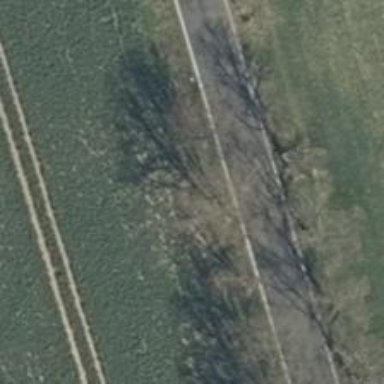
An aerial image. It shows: Tertiary road with asphalt surface.